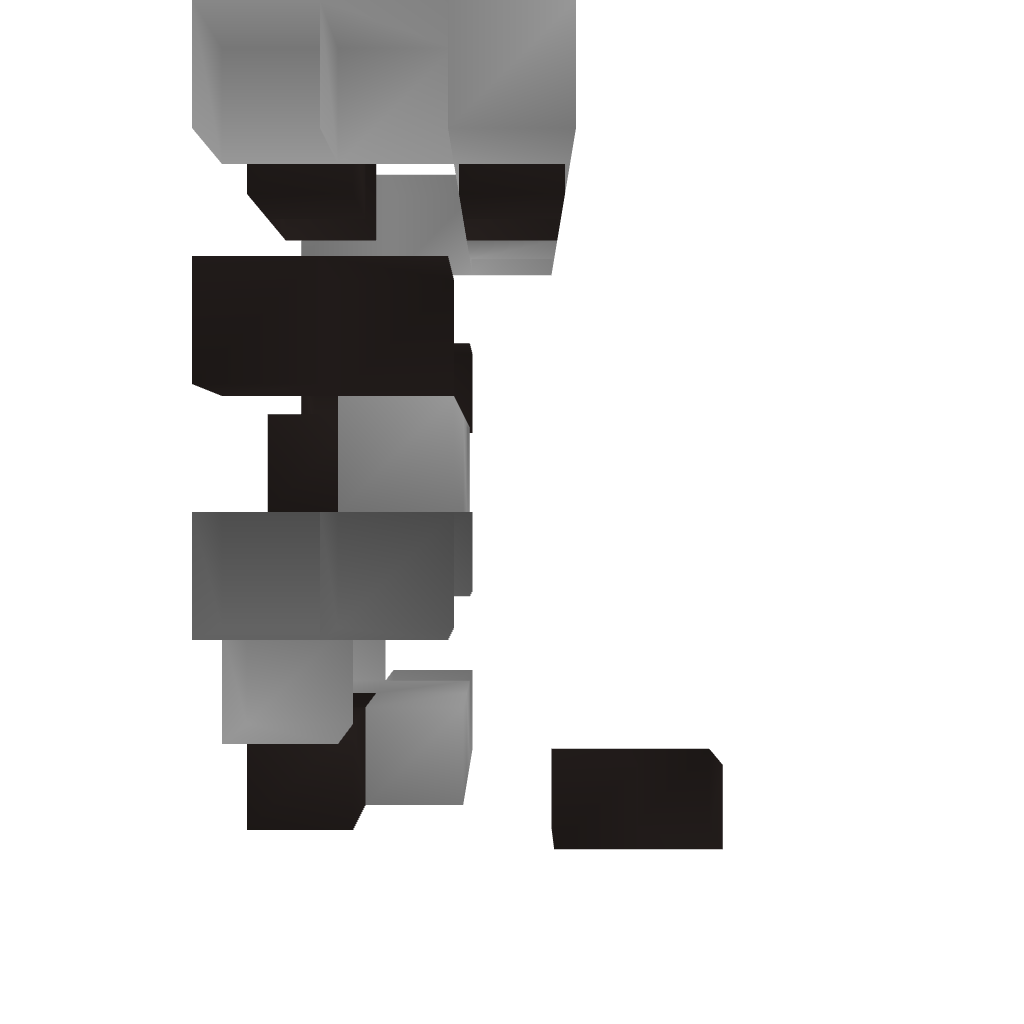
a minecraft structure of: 4 furnace autosmelter